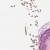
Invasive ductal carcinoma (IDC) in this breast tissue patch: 0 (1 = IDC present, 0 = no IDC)